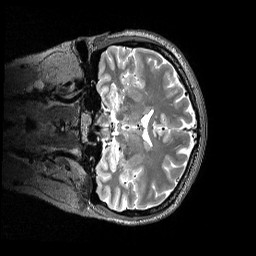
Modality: T2w
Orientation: coronal
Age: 26
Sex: female
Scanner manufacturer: siemens
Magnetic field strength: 3 T
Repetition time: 3.2 s
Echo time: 0.565 s